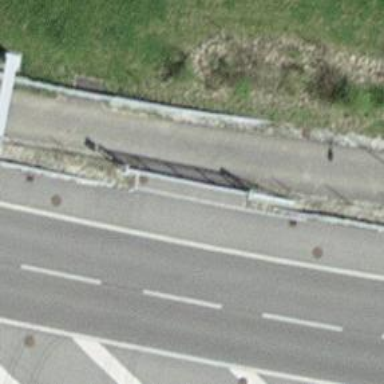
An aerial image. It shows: Guard rail.